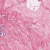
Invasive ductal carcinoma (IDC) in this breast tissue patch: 0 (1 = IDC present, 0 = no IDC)